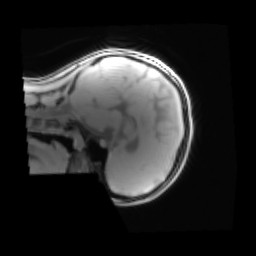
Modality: PDw
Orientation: sagittal
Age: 16
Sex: female
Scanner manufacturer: siemens
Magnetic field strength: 3 T
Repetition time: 0.25 s
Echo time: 0.00103 s